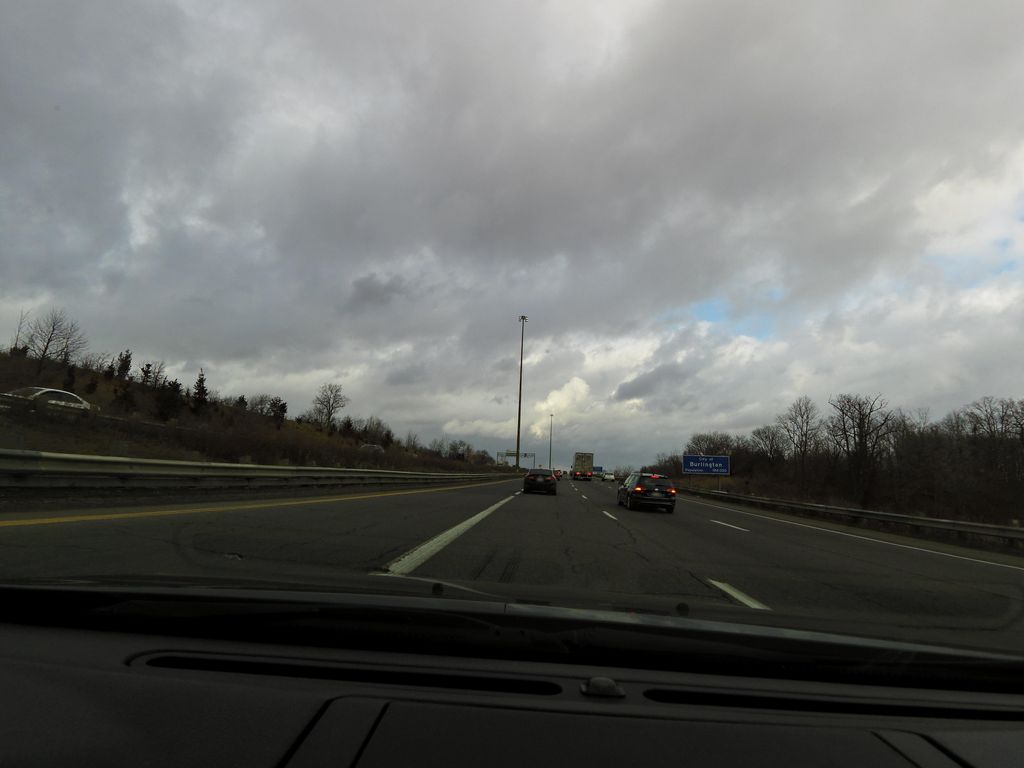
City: hamilton